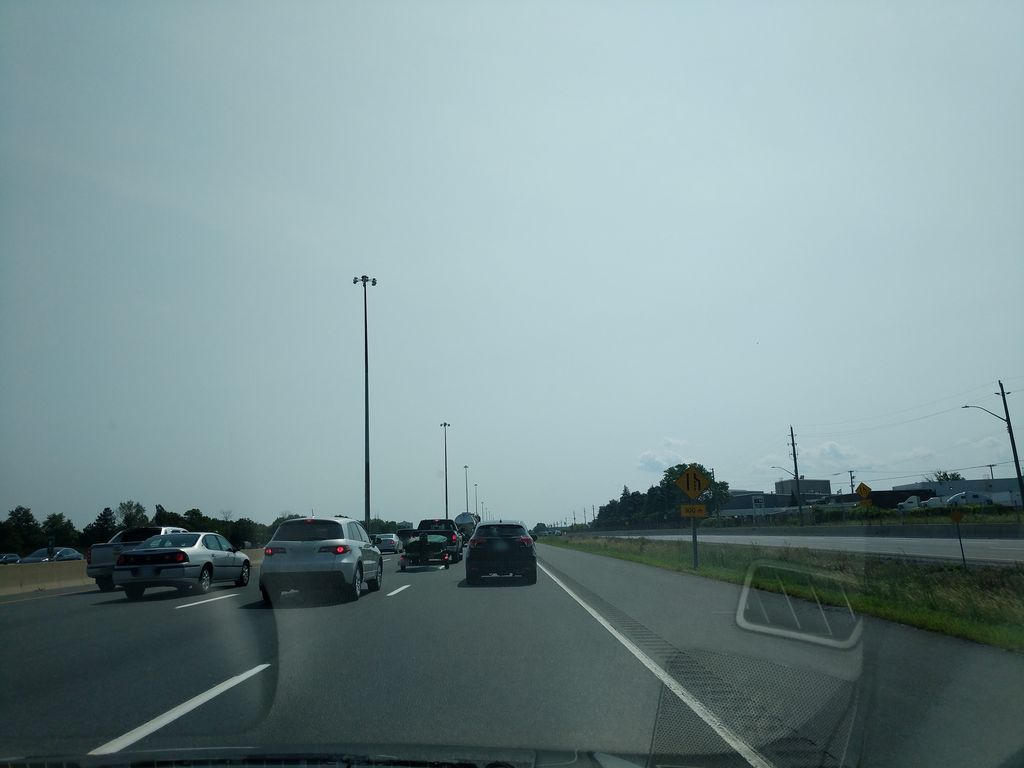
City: hamilton